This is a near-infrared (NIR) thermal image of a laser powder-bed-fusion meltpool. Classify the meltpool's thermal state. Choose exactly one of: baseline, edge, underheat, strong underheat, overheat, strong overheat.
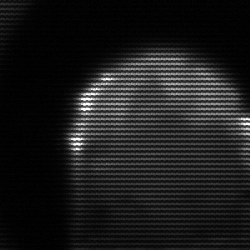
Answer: edge